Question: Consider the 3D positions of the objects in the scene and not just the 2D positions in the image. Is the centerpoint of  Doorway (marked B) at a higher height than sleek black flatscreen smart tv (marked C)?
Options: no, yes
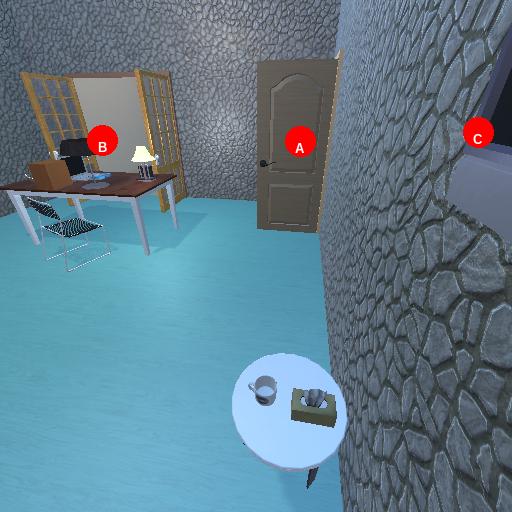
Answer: no